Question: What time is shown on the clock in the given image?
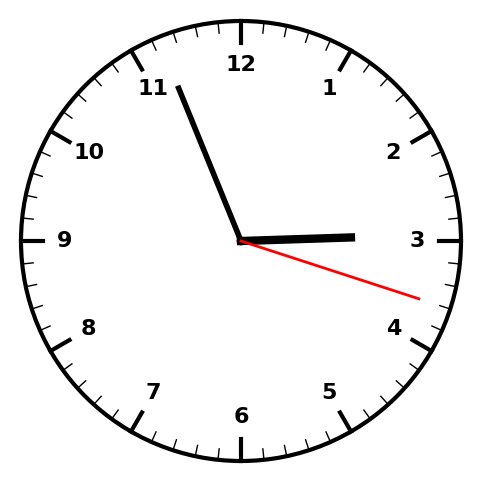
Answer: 02:56:18